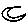
Label: moon